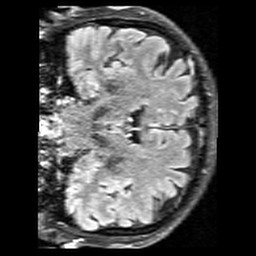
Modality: FLAIR
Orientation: coronal
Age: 61
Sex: male
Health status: healthy
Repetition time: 12 s
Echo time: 0.095 s